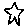
Label: star